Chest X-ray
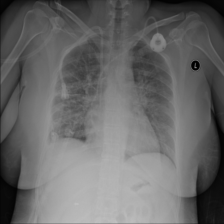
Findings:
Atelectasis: positive
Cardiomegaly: negative
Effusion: negative
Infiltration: negative
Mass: negative
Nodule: negative
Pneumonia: negative
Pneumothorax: negative
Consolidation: negative
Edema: positive
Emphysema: negative
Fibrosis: negative
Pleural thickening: negative
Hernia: negative